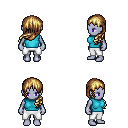
a pixel art fantasy rpg character, female body template, dark elf, purple skin, teal sleeveless shirt, white pants, blonde left-swept hairstyle, four views (front, back, left, right), 2x2 character sprite sheet, small pixel art, hard edges, no anti-aliasing